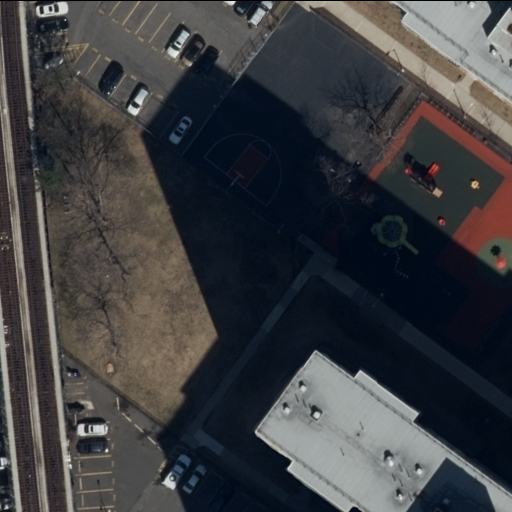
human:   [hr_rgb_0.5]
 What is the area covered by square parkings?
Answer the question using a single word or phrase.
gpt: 0m2

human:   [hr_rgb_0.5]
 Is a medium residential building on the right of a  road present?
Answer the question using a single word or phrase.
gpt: no

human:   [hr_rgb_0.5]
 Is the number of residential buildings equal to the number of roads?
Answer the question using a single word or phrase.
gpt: no

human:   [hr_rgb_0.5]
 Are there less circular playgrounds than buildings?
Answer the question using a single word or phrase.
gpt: yes

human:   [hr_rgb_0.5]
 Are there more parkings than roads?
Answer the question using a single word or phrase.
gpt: no

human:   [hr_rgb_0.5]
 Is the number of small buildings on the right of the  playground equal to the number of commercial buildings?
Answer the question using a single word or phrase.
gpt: yes

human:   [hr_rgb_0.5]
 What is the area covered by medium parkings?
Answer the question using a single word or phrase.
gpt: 0m2

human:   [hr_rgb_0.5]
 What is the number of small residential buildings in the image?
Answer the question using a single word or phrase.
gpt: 0

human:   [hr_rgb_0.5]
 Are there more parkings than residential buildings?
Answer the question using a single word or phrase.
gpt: yes

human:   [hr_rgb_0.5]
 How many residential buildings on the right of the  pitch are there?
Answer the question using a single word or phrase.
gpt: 1

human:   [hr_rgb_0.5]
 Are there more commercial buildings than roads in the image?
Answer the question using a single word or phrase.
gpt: no

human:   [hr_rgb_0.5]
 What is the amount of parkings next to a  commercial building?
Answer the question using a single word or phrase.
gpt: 0

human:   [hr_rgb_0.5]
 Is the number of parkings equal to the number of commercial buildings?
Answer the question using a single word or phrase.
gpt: no

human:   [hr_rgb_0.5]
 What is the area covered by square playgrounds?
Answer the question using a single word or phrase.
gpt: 0m2

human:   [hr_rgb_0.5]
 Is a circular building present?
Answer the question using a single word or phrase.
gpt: no

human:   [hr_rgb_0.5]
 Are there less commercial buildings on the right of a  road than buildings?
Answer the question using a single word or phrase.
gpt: yes

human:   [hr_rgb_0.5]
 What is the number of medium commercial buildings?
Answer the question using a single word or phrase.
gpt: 0

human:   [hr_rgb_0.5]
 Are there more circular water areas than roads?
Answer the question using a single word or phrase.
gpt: no

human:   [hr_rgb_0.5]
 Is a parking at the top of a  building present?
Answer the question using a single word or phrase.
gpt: yes

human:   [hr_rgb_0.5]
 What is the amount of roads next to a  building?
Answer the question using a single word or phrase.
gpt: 5

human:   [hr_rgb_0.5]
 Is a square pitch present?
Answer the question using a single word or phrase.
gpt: no

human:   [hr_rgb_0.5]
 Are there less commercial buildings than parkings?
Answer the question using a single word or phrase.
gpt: yes

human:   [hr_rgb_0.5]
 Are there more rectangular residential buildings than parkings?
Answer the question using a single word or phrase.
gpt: no

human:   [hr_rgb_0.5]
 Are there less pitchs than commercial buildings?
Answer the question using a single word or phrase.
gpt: no

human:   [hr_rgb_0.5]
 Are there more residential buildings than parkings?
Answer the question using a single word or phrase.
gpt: no

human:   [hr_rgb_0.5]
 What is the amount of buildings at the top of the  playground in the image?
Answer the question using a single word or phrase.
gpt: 0

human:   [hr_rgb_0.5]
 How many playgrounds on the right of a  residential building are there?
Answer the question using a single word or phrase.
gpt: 1

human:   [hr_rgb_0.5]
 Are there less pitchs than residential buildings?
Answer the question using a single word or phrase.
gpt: yes

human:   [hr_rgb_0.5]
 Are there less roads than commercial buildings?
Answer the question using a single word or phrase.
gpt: no

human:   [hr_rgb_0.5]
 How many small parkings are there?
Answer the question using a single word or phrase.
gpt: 0

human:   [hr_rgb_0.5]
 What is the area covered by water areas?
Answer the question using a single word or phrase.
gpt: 0m2

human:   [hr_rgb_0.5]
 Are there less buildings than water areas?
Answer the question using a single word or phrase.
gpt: no

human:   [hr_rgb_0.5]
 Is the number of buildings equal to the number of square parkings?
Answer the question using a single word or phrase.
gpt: no

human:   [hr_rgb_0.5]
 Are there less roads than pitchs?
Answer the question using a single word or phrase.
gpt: no

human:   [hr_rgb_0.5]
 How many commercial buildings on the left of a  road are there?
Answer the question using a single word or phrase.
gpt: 0

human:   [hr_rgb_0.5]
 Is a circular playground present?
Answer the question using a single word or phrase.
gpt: no